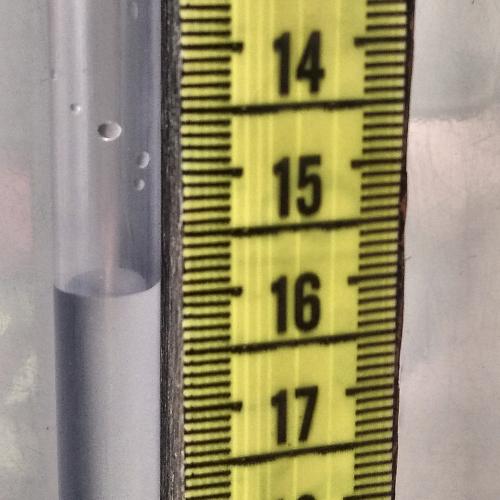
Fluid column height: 15.9 cm